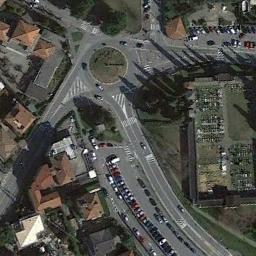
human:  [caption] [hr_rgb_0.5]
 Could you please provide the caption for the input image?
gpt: The roundabout with some exits and entrances is in the residential area and a parking lot is next to the roundabout .

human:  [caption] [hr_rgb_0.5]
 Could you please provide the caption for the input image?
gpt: There are many cars beside the roundabout .

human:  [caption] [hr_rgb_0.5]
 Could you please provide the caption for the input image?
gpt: The roundabout is on the grass next to buildings and parking lot .

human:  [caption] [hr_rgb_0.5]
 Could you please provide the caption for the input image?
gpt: There are several vehicles driving on the road at the roundabout, There are some buildings and some trees and some lawns around the roundabout, And many cars are parked in the open space beside the roundabout .

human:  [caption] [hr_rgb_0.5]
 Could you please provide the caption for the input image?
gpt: There are some buildings and green lawns beside the roundabout .